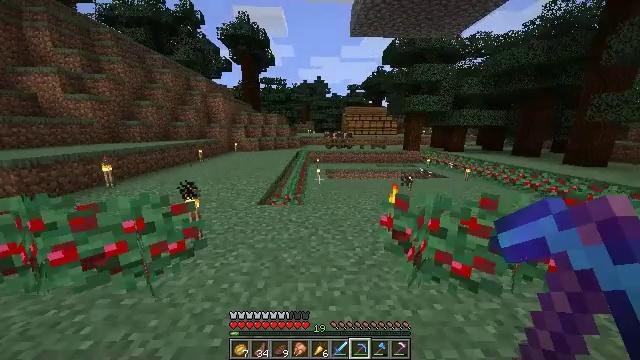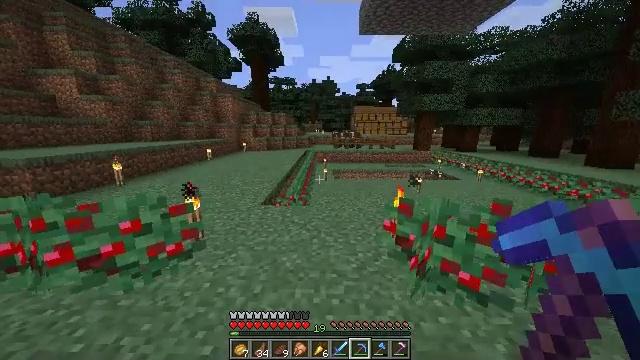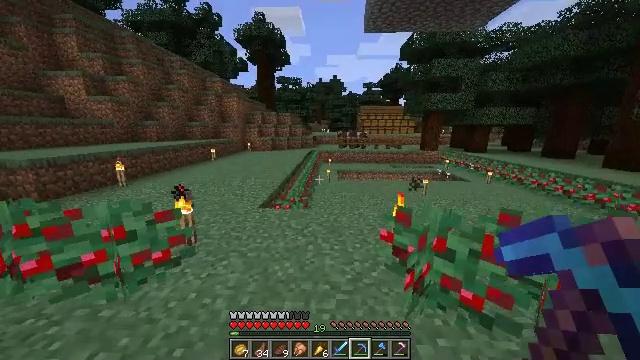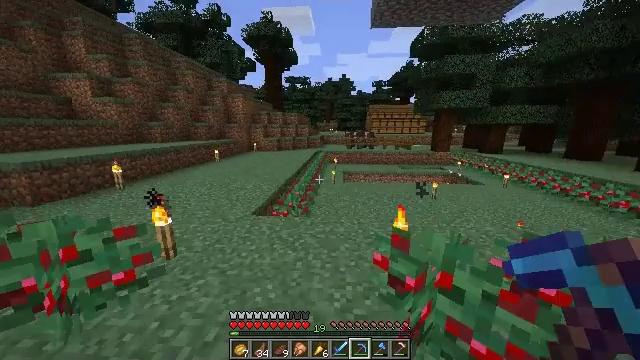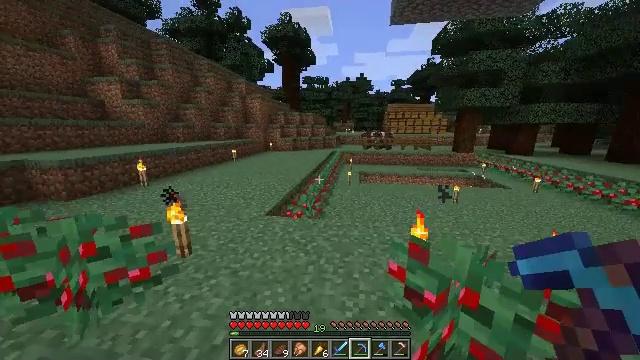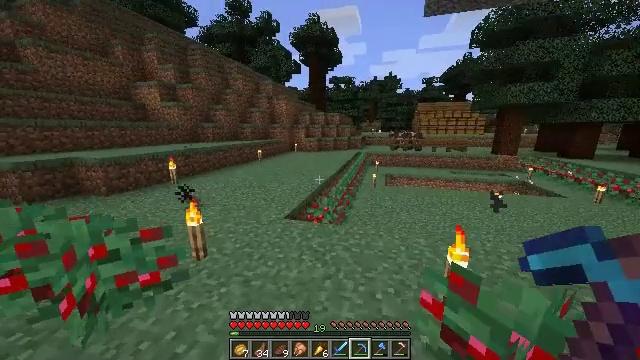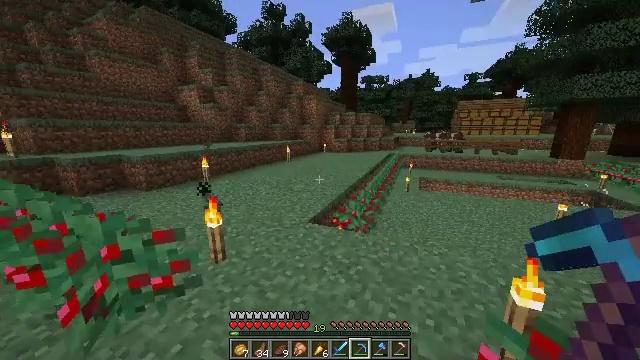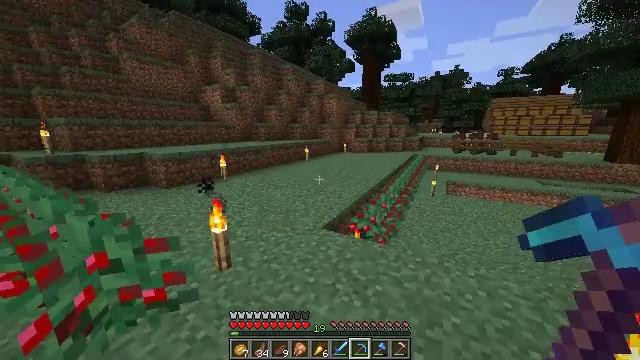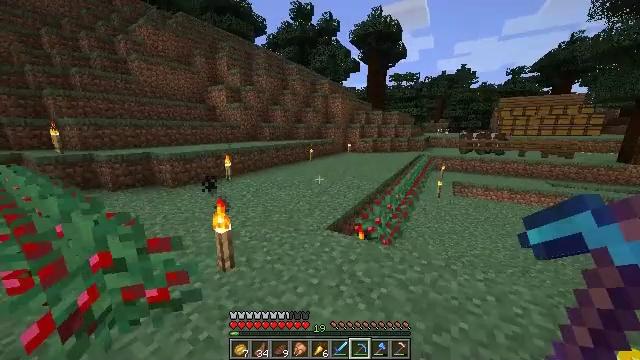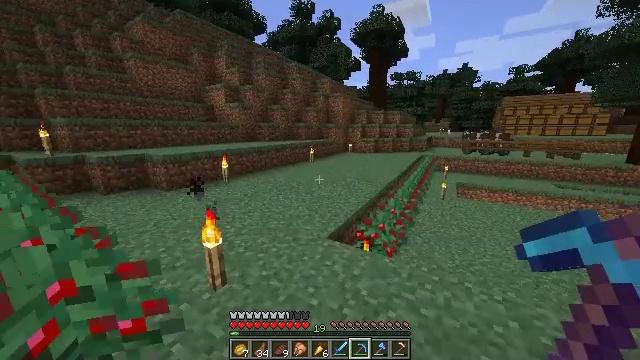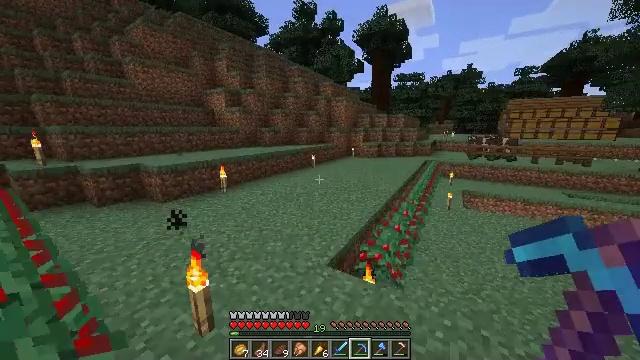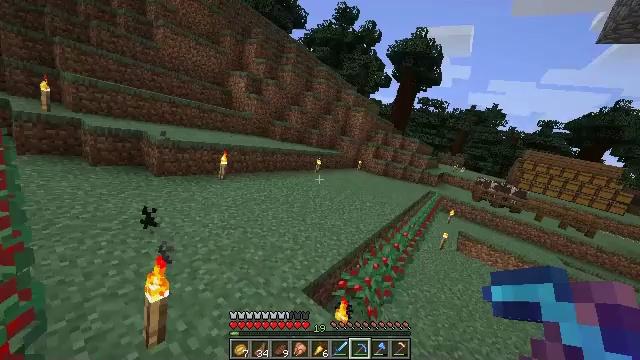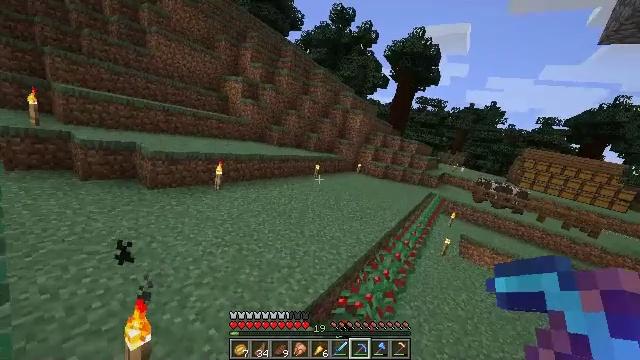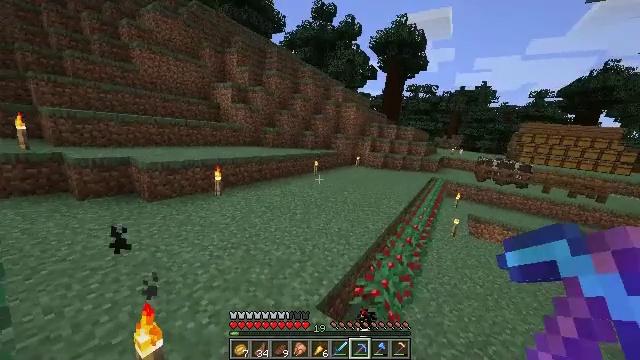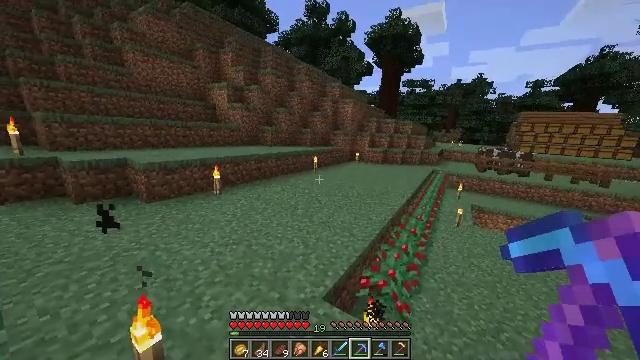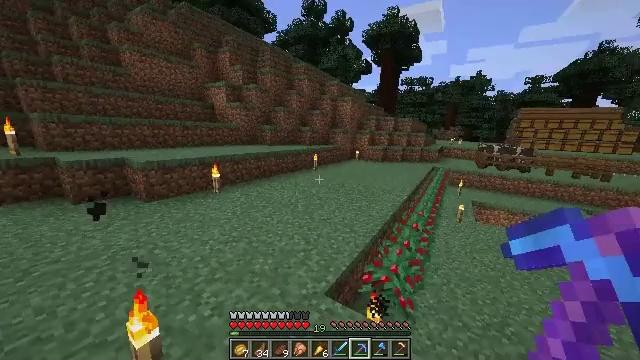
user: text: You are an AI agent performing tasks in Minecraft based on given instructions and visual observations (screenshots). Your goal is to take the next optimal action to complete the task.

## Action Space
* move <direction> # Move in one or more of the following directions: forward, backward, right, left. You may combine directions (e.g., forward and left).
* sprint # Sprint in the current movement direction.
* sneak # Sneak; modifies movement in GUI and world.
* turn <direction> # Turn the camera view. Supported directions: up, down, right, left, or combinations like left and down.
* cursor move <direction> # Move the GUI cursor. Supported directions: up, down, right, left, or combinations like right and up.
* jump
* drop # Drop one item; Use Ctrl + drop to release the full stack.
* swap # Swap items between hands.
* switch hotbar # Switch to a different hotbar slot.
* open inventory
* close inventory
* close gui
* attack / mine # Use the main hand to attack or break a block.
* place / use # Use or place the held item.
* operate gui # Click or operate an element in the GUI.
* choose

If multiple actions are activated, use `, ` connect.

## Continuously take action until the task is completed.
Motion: motion action
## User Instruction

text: Collect wheat crops.
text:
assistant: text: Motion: move forward and move right, turn left
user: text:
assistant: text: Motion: move forward and move right, turn left
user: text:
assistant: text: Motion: move forward, turn left
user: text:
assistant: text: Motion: move forward, turn left
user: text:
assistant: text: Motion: move forward, turn left
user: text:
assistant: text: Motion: move forward, turn left
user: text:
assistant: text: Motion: move forward, turn left
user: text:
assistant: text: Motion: move forward, turn left
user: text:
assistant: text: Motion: move forward
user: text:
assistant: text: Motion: move forward, jump
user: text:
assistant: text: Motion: move forward, jump
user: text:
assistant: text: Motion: move forward, jump
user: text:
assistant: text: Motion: move forward, jump
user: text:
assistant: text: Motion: move forward, jump
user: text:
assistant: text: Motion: move forward, jump
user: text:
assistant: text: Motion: move forward, jump
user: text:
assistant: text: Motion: move forward, turn left, jump
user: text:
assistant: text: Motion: move forward, turn left, jump
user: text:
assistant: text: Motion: move forward, turn left, jump
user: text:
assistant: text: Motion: move forward, jump
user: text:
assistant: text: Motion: move forward, jump
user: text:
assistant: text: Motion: move forward, sprint, jump
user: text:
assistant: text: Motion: move forward, sprint, jump
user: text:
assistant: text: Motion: move forward, sprint, jump
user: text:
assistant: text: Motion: move forward, sprint, jump
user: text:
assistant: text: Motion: move forward, jump
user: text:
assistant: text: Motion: move forward, turn right, jump
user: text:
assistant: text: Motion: move forward, turn right, jump
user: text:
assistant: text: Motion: move forward, turn right, jump
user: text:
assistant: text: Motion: move forward, turn right, jump